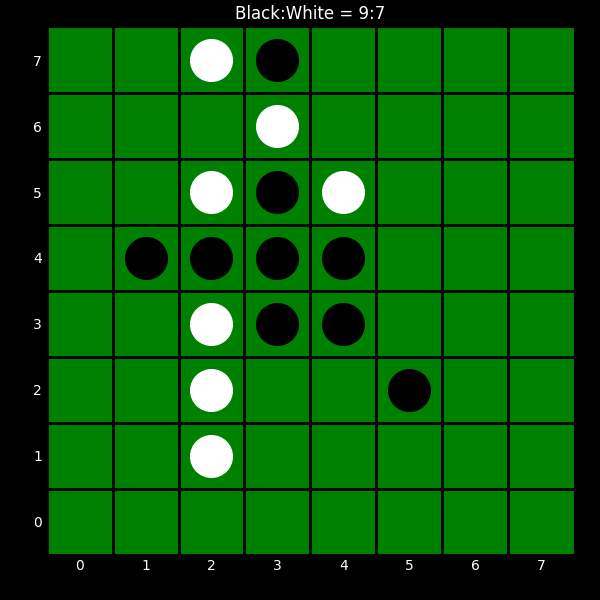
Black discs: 9
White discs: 7